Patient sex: M
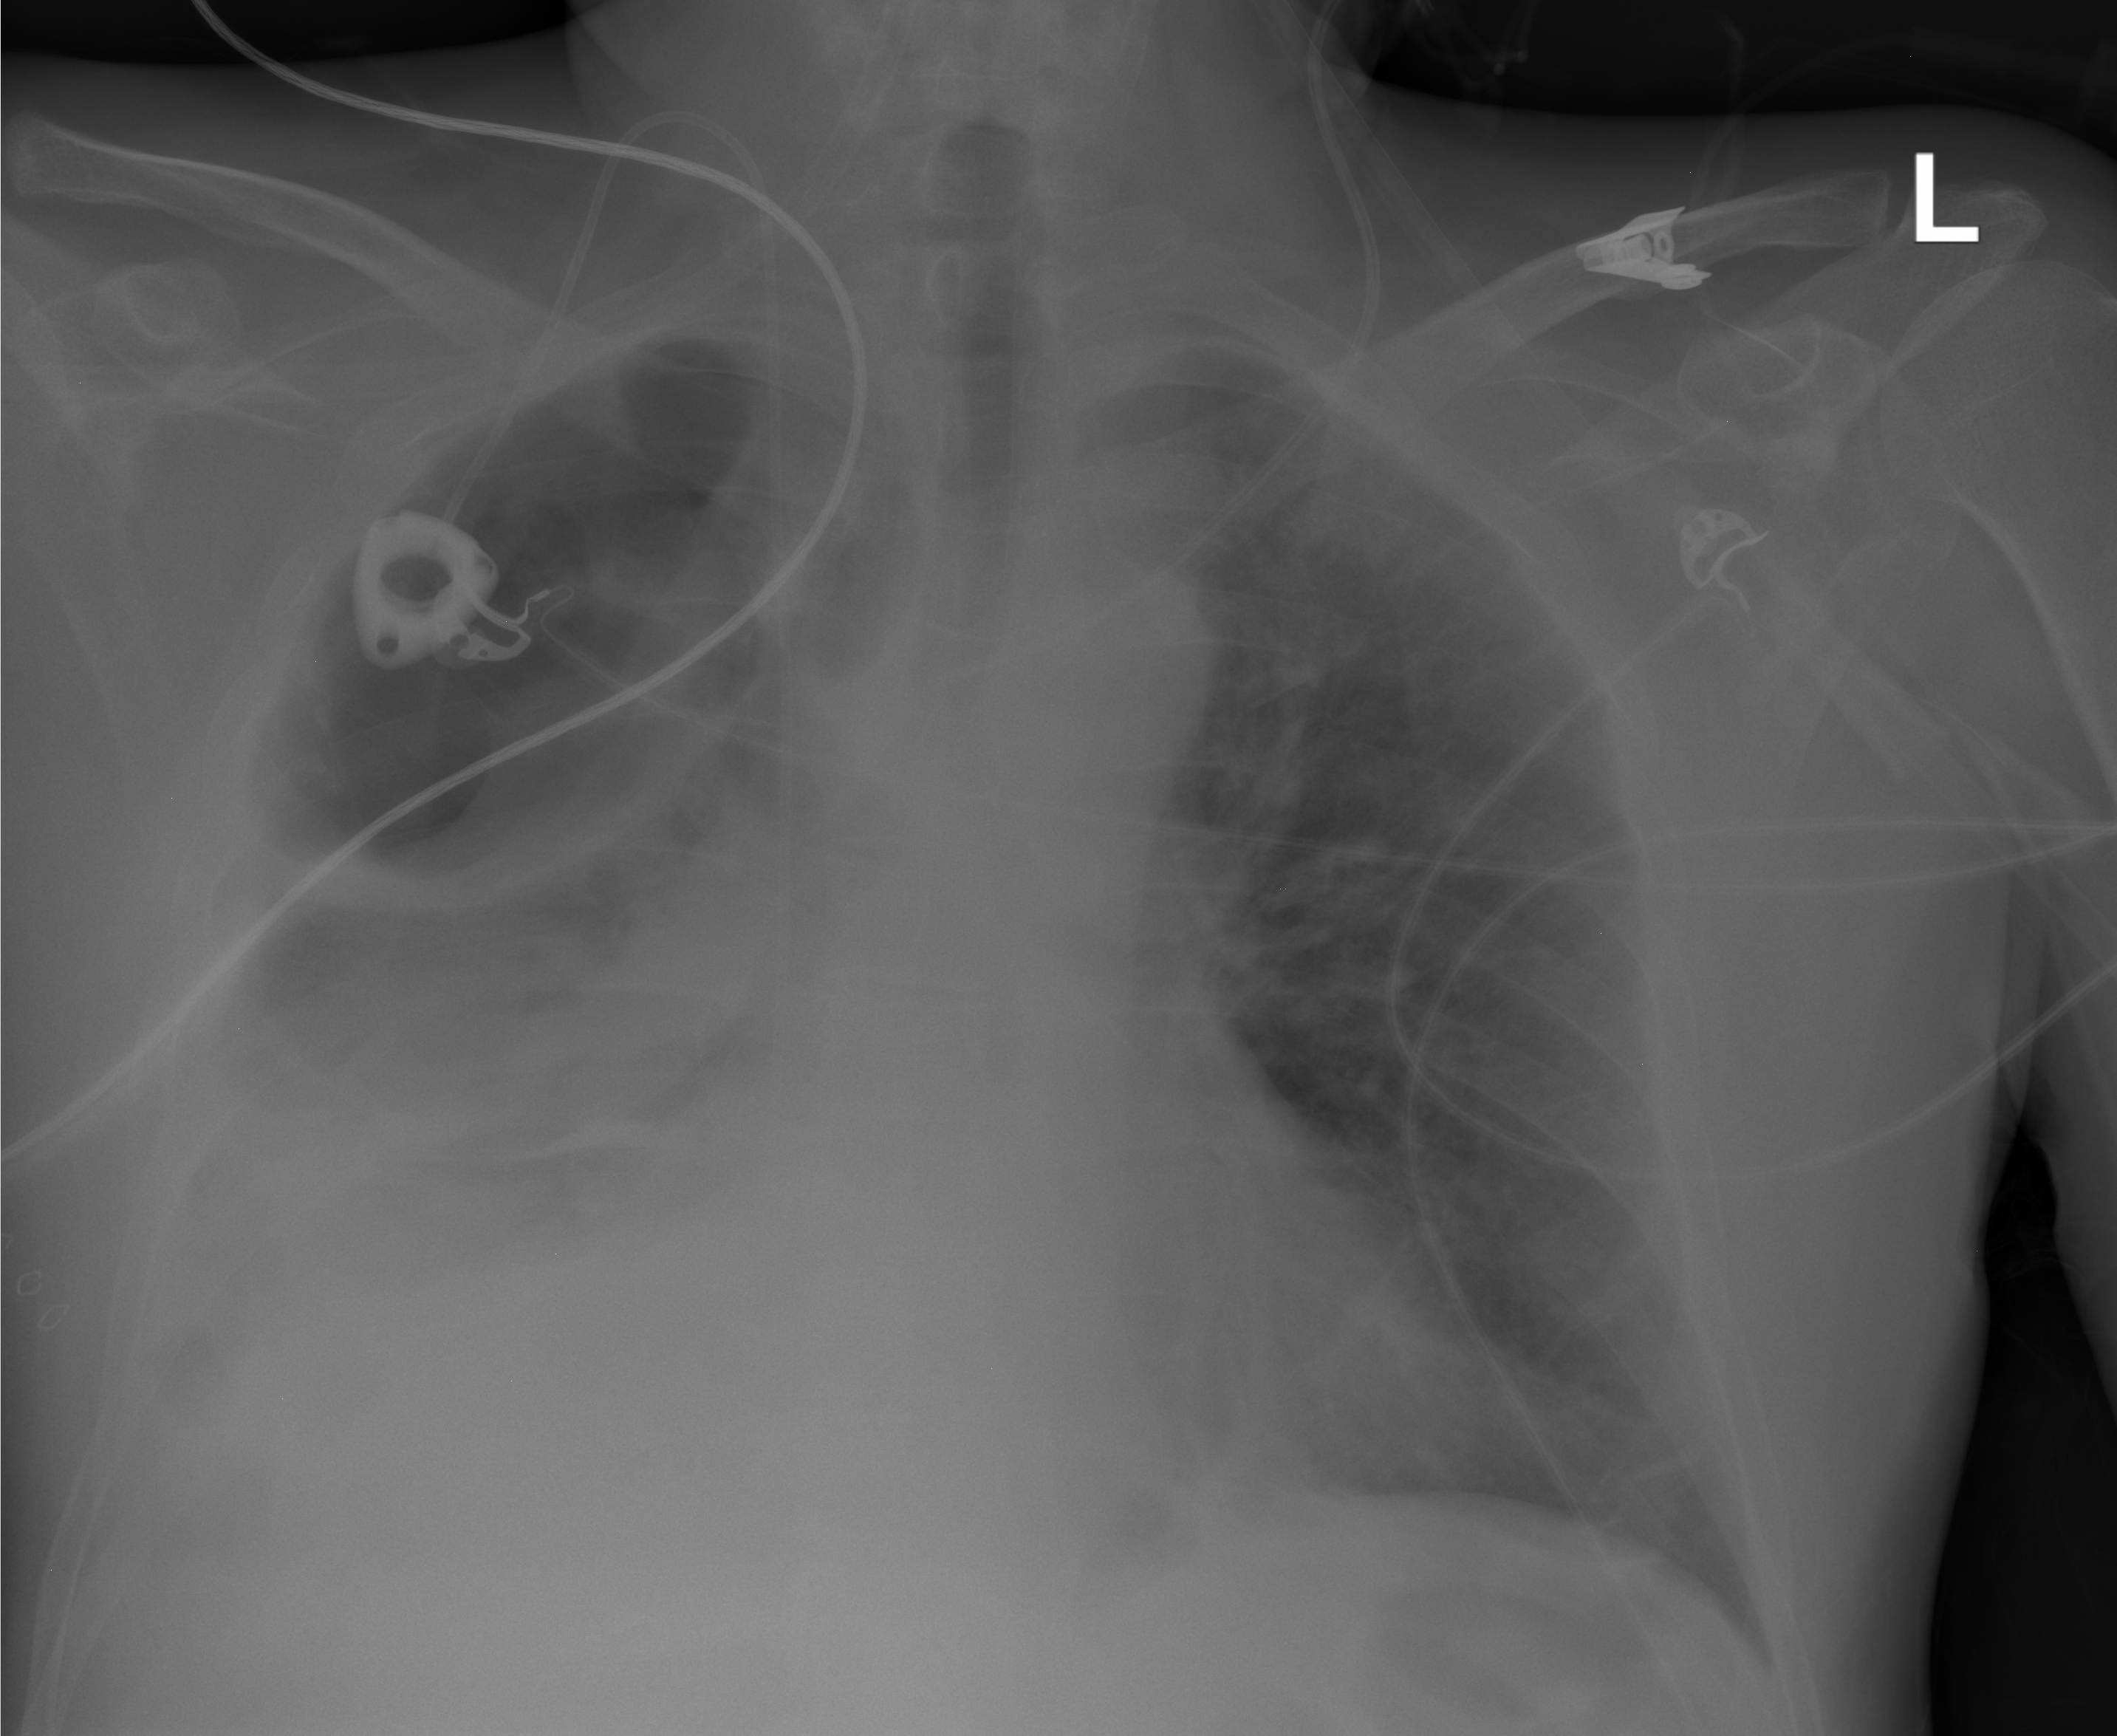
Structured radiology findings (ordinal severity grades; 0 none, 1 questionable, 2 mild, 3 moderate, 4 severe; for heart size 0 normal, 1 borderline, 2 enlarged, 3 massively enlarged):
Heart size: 1
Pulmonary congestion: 2
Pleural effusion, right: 0
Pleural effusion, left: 0
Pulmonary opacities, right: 2
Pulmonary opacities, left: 2
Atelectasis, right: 3
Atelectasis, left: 1